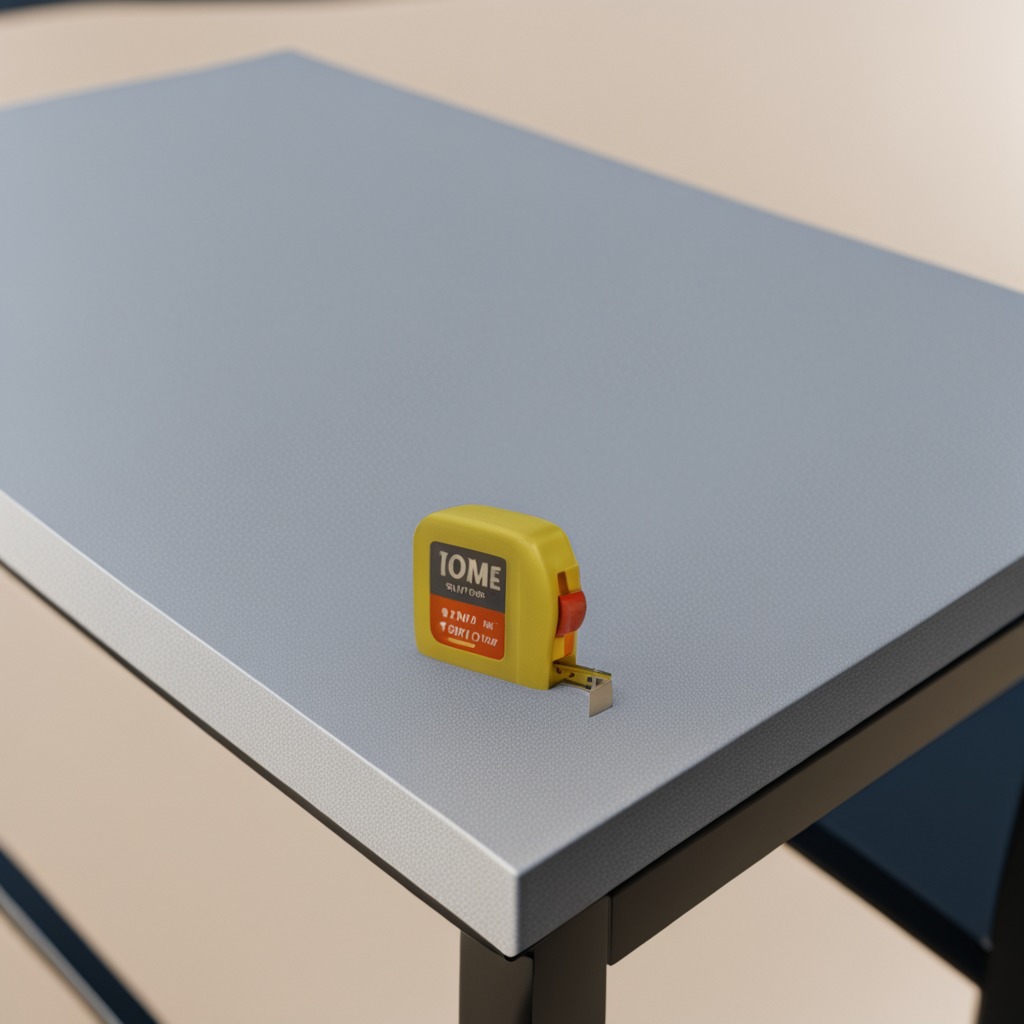
A measuring tape is lying on the clean utility table.